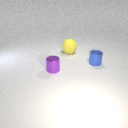
small blue metal cylinder behind small purple metal cylinder